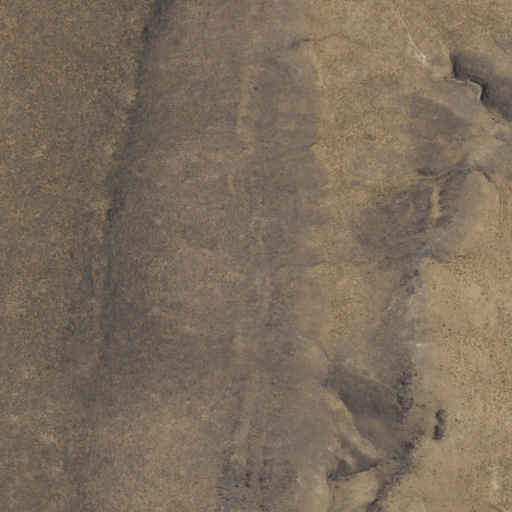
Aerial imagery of mountain in New Mexico named Cat Mesa containing only shrub